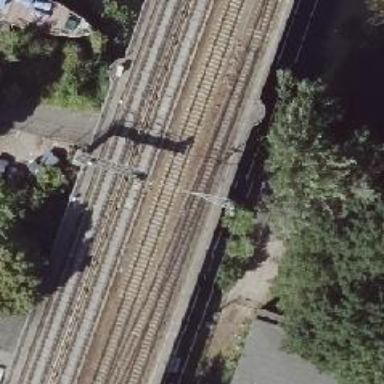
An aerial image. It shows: Viaduct railway bridge with electrified contact lines. The railway is supported by ballastless tracks.